Question: I have an 'Account' entity which has a collection of 'Section' entities. Each 'Section' entity has a collection of 'Element' entities (OneToMany association). My problem is that instead of fetching all elements belonging to a section, I want to fetch all elements that belong to a section are associated with a specific account. Below is my database model.

Thus, when I fetch an account, I want to be able to loop through its associated sections (this part is no problem), and for each section, I want to loop through its elements that are associated with the fetched account. Right now I have the following code.
'''
$repository = $this->objectManager->getRepository('MyModule\Entity\Account');
$account = $repository->find(1);
foreach ($account->getSections() as $section) {
foreach ($section->getElements() as $element) {
echo $element->getName() . PHP_EOL;
}
}
'''
The problem is that it fetches all elements belonging to a given section, regardless of which account they are associated with. The generated SQL for fetching a section's elements is as follows.
'''
SELECT t0.id AS id1, t0.name AS name2, t0.section_id AS section_id3
FROM mydb.element t0
WHERE t0.section_id = ?
'''
What I need it to do is something like the below (could be any other approach). It is important that the filtering is done with SQL.
'''
SELECT e.id, e.name, e.section_id
FROM element AS e
INNER JOIN account_element AS ae ON (ae.element_id = e.id)
WHERE ae.account_id = ?
AND e.section_id = ?
'''
I do know that I can write a method 'getElementsBySection($accountId)' or similar in a custom repository and use DQL. If I can do that and somehow override the 'getElements()' method on the 'Section' entity, then that would be perfect. I would just very much prefer if there would be a way to do this through association mappings or at least by using existing getter methods. Ideally, when using an account object, I would like to be able to loop like in the code snippet above so that the "account constraint" is abstracted when using the object. That is, the user of the object does not need to call 'getElementsByAccount()' or similar on a 'Section' object, because it seems less intuitive.
I looked into the 'Criteria' object, but as far as I remember, it cannot be used for filtering on associations.
So, what is the best way to accomplish this? Is it possible without "manually" assembling the 'Section' entity with elements through the use of DQL queries? My current (and shortened) source code can be seen below. Thanks a lot in advance!
'''
/**
* @ORM\Entity
*/
class Account
{
/**
* @var int
* @ORM\Column(type="integer")
* @ORM\Id
* @ORM\GeneratedValue
*/
protected $id;
/**
* @var string
* @ORM\Column(type="string", length=50, nullable=false)
*/
protected $name;
/**
* @var ArrayCollection
* @ORM\ManyToMany(targetEntity="MyModule\Entity\Section")
* @ORM\JoinTable(name="account_section",
* joinColumns={@ORM\JoinColumn(name="account_id", referencedColumnName="id")},
* inverseJoinColumns={@ORM\JoinColumn(name="section_id", referencedColumnName="id")}
* )
*/
protected $sections;
public function __construct()
{
$this->sections = new ArrayCollection();
}
// Getters and setters
}
/**
* @ORM\Entity
*/
class Section
{
/**
* @var int
* @ORM\Id
* @ORM\GeneratedValue
* @ORM\Column(type="integer")
*/
protected $id;
/**
* @var string
* @ORM\Column(type="string", length=50, nullable=false)
*/
protected $name;
/**
* @var ArrayCollection
* @ORM\OneToMany(targetEntity="MyModule\Entity\Element", mappedBy="section")
*/
protected $elements;
public function __construct()
{
$this->elements = new ArrayCollection();
}
// Getters and setters
}
/**
* @ORM\Entity
*/
class Element
{
/**
* @var int
* @ORM\Id
* @ORM\GeneratedValue
* @ORM\Column(type="integer")
*/
protected $id;
/**
* @var string
* @ORM\Column(type="string", length=50, nullable=false)
*/
protected $name;
/**
* @var Section
* @ORM\ManyToOne(targetEntity="MyModule\Entity\Section", inversedBy="elements")
* @ORM\JoinColumn(name="section_id", referencedColumnName="id")
*/
protected $section;
/**
* @var \MyModule\Entity\Account
* @ORM\ManyToMany(targetEntity="MyModule\Entity\Account")
* @ORM\JoinTable(name="account_element",
* joinColumns={@ORM\JoinColumn(name="element_id", referencedColumnName="id")},
* inverseJoinColumns={@ORM\JoinColumn(name="account_id", referencedColumnName="id")}
* )
*/
protected $account;
// Getters and setters
}
'''
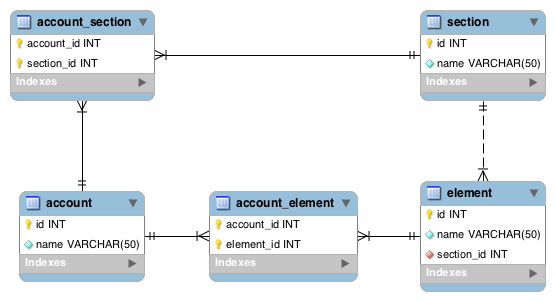
Answer: If I understand correctly, you want to be able to retrieve all 'Element's of all 'Section's of an 'Account', but only if those 'Element's are associated with that 'Account', and this from a getter in Account.
First off: An entity should never know of repositories. This breaks a design principle that helps you swap out the persistence layer. That's why you cannot simple access a repository from within an entity.
If you only want to use getters in the entities, you can solve this by adding to following 2 methods:
'''
class Section
{
/**
* @param Account $accout
* @return Element[]
*/
public function getElementsByAccount(Account $accout)
{
$elements = array();
foreach ($this->getElements() as $element) {
if ($element->getAccount() === $account) {
$elements[] = $element->getAccount();
}
}
return $elements;
}
}
class Account
{
/**
* @return Element[]
*/
public function getMyElements()
{
$elements = array()
foreach ($this->getSections() as $section) {
foreach ($section->getElementsByAccount($this) as $element) {
$elements[] = $element;
}
}
return $elements;
}
}
'''
The solution above is likely to perform several queries, the exact amount depending on how many 'Section's and 'Element's are associated to the 'Account'.
You're likely to get a performance boost when you do use a Repository method, so you can optimize the query/queries used to retrieve what you want.
An example:
'''
class ElementRepository extends EntityRepository
{
/**
* @param Account $account [description]
* @return Element[]
*/
public function findElementsByAccount(Account $account)
{
$dql = <<< 'EOQ'
SELECT e FROM Element e
JOIN e.section s
JOIN s.accounts a
WHERE e.account = ?1 AND a.id = ?2
EOQ;
$q = $this->getEntityManager()->createQuery($dql);
$q->setParameters(array(
1 => $account->getId(),
2 => $account->getId()
));
return $q->getResult();
}
}
'''
PS: For this query to work, you'll need to define the ManyToMany association between 'Section' and 'Account' as a bidirectional one.
A hybrid solution would be to add a proxy method to 'Account', that forwards the call to the repository you pass to it.
'''
class Account
{
/**
* @param ElementRepository $repository
* @return Element[]
*/
public function getMyElements(ElementRepository $repository)
{
return $repository->findElementsByAccount($this);
}
}
'''
This way the entity still doesn't know of repositories, but you allow one to be passed to it.
When implementing this, don't have 'ElementRepository' extend 'EntityRepository', but <URL> the 'EntityRepository' upon creation. This way you can still swap out the persistence layer without altering your entities.